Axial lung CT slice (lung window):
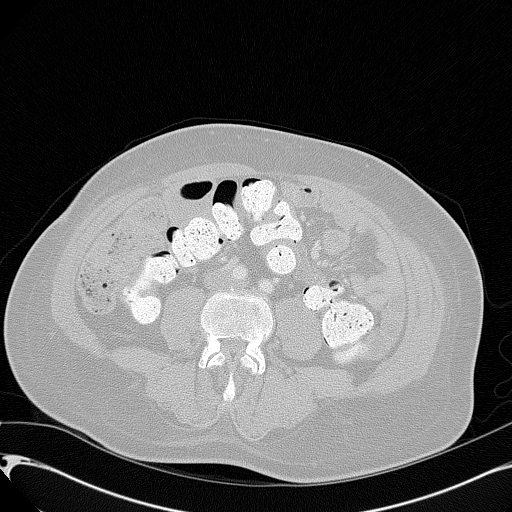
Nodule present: no